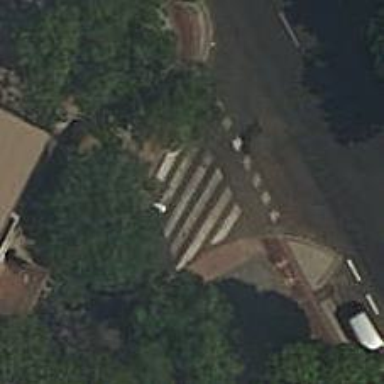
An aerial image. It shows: Uncontrolled zebra crossing on the road.